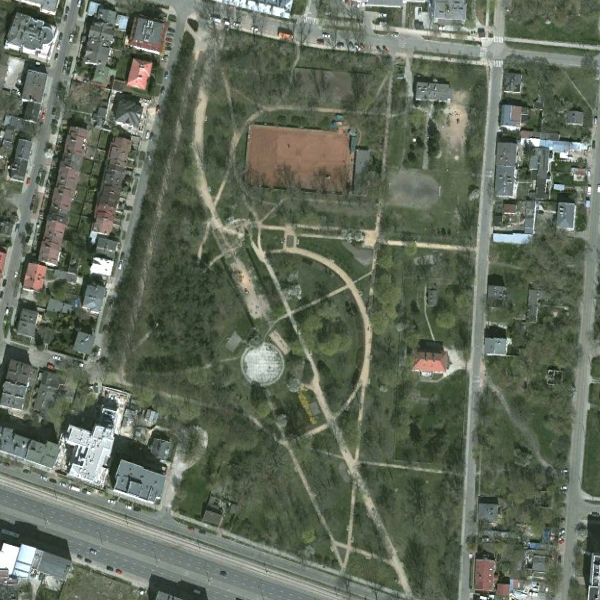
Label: Park